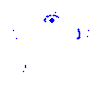
Particle: kaon